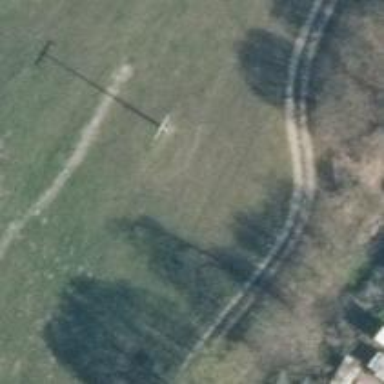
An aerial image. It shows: Minor power line.